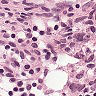
Metastatic tissue present: no